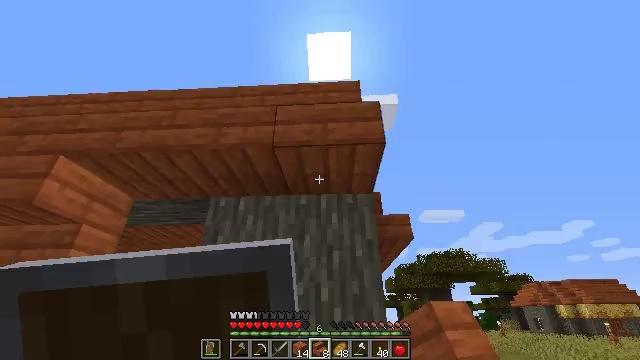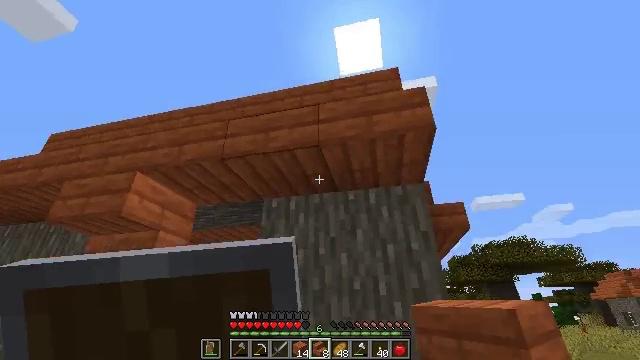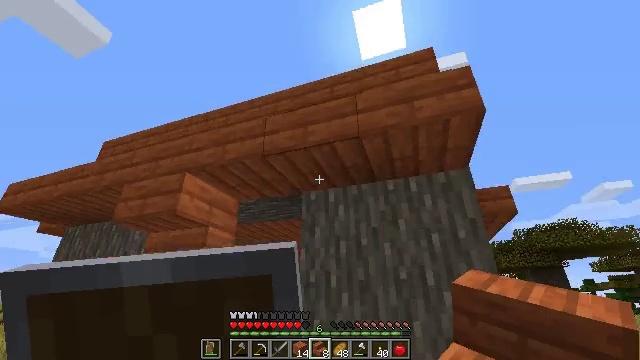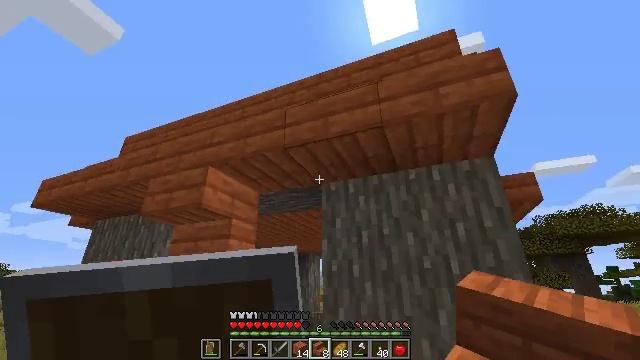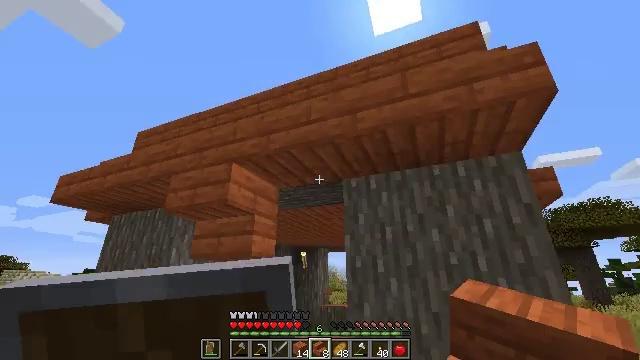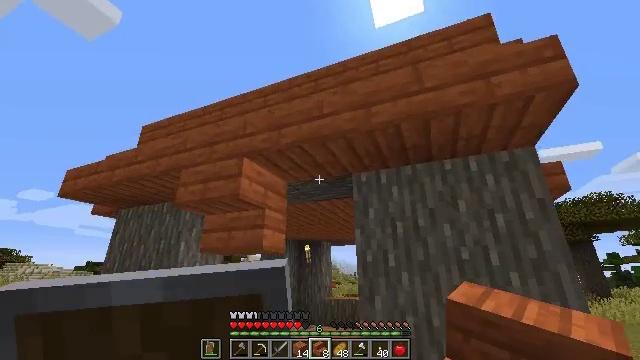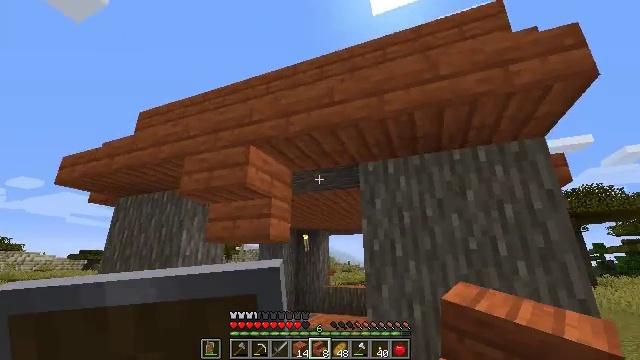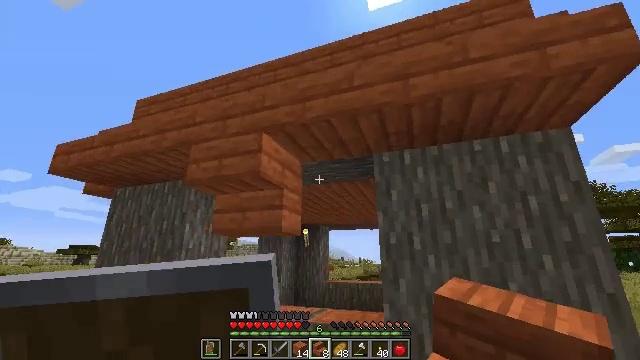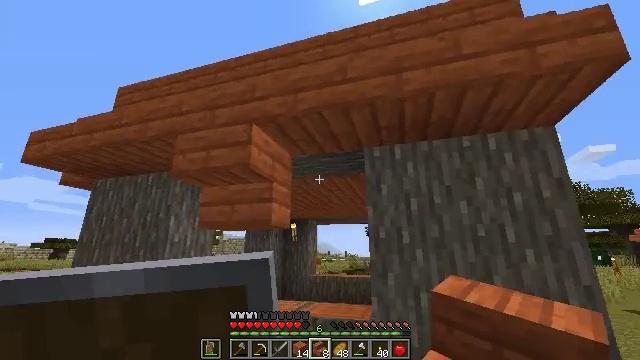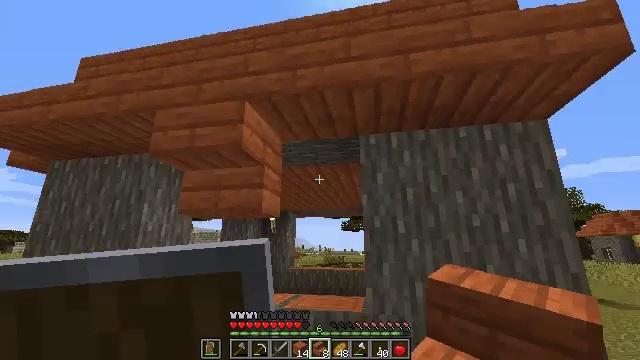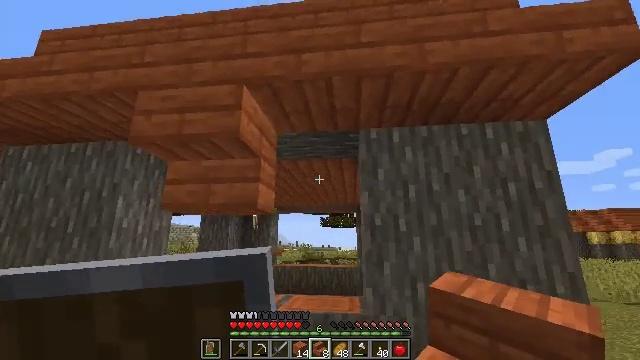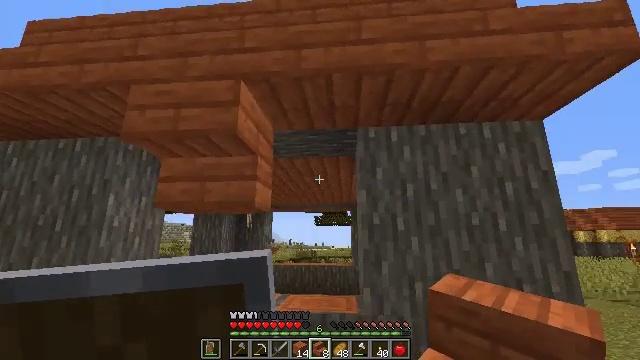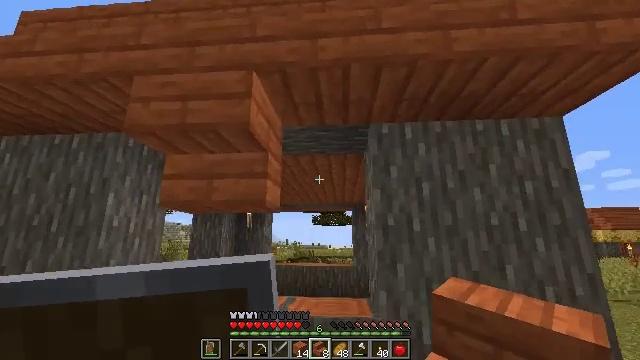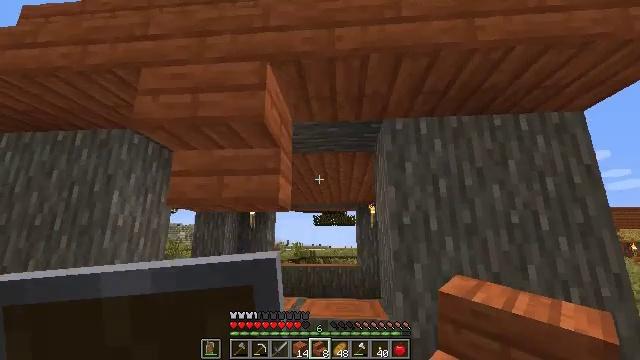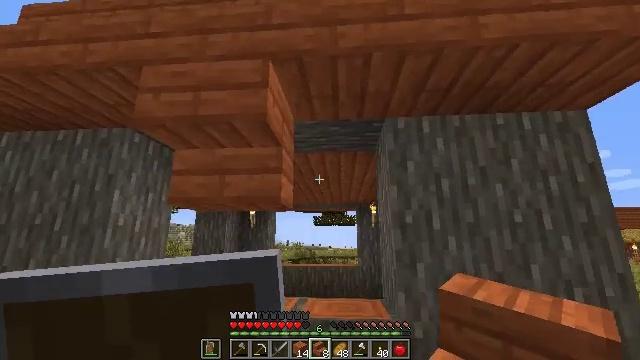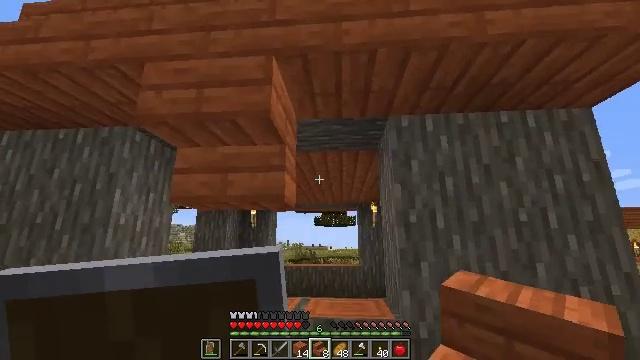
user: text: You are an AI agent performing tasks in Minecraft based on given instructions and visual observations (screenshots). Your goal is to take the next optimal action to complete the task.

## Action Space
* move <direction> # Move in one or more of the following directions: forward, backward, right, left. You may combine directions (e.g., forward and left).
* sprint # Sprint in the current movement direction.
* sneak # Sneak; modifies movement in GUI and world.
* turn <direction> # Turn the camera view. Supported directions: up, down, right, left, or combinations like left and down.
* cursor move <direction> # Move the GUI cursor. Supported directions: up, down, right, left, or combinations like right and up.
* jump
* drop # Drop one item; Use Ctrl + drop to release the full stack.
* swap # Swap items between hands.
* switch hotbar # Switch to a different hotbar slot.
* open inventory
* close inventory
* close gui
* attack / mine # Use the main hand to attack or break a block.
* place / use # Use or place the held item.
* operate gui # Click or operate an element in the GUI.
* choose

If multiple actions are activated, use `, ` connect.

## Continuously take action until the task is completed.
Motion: motion action
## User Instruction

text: Recycle the acacia stairs.
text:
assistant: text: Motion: move left, turn left
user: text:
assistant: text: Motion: move left, turn left and down
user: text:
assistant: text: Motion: move left, turn left and down
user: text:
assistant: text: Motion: move left, turn down
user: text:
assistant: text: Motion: move left, turn down
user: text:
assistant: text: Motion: move forward and move left, turn right and down
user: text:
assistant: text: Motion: move forward and move left, turn right and down
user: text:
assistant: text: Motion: move forward and move left, turn right and down
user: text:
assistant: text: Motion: move forward and move left, turn right and down
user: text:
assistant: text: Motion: move forward and move left, turn right
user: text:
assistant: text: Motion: move forward and move left, turn right
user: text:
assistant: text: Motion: no_op
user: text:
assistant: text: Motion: no_op
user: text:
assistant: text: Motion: no_op
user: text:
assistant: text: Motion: no_op
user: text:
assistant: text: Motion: no_op
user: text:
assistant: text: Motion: no_op
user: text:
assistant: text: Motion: no_op
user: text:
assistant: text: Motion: no_op
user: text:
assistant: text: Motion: no_op
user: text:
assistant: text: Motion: no_op
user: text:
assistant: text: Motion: turn left
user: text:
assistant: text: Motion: turn left and up
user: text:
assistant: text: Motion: turn left and up
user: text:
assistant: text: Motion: turn left and up
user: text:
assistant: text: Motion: move forward, turn left and up
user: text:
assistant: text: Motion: move forward
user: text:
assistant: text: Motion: move forward, attack / mine
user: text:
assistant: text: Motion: move forward, attack / mine
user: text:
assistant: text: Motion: attack / mine